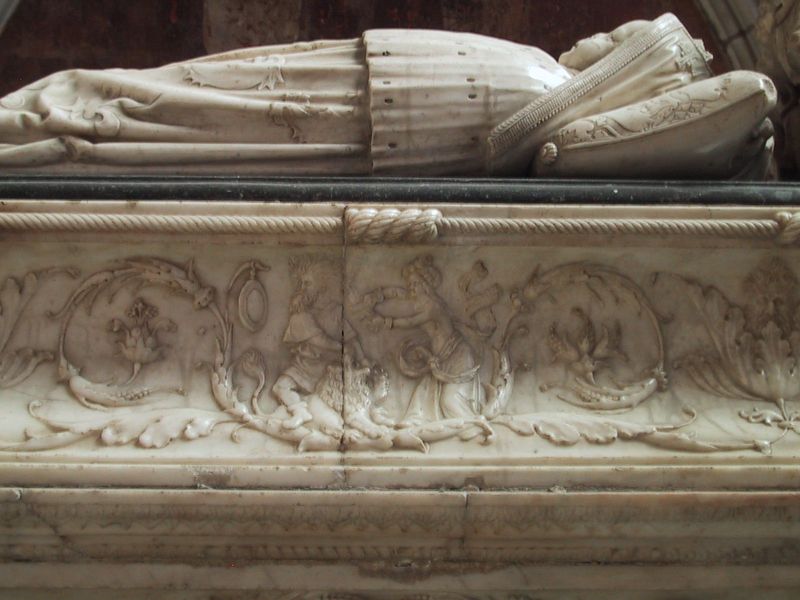
Titel: Grab der Kinder von Anne de Bretagne und Charles VIII.
Künstler: Girolamo da Fiesole
Standort: Tours, Kathedrale St. Gatien (EU - F)
Schlagwörter: blätter, mann, frau, marmor, schwarz, weiss, blüten, schleier, ornament, gesicht, stein, figur, mantel, ranken, skulptur, relief, liegen, seile, kissen, kordel, liegend, seil, liegende, nonne, ranke, sims, sarg, grab, königin, löwe, schrein, kaiserin, grabmal, sarkophag, akkanthus, grabstein, orientale, liegefigur, eingemeißelt, u, grabgrabmal